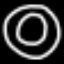
Label: donut